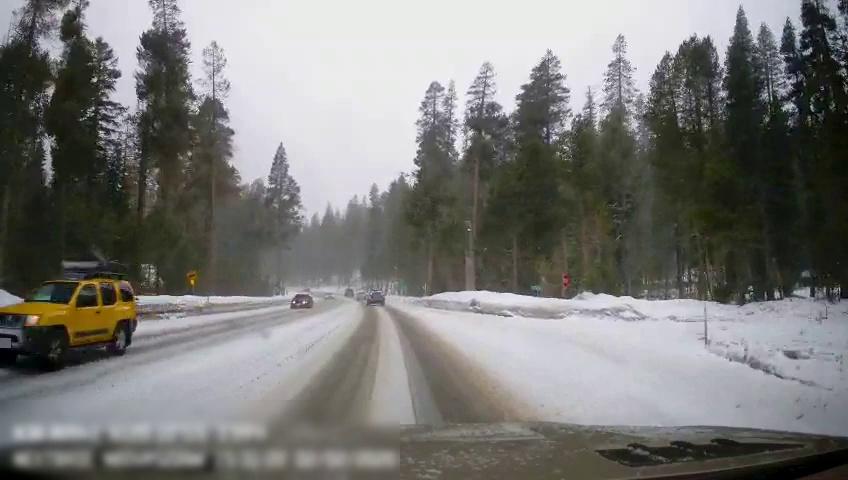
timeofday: Day
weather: Snowy
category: Drivable Space
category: Vehicles | SUV
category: Vehicles | Car
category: Vehicles | SUV
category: Vehicles | Car
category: Vehicles | SUV
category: Traffic | Signs
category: Traffic | Signs